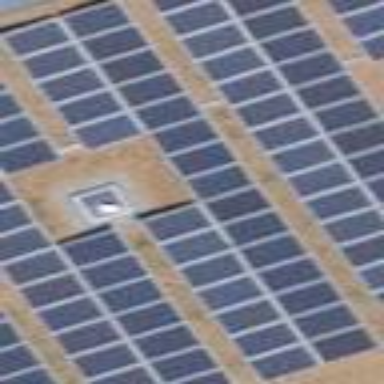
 consisting of solar photovoltaic panels."